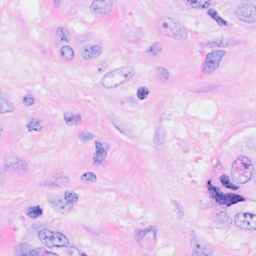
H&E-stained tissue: Breast